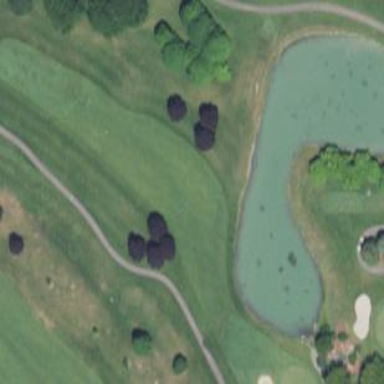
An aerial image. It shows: Grassy area designated as golf fairway.